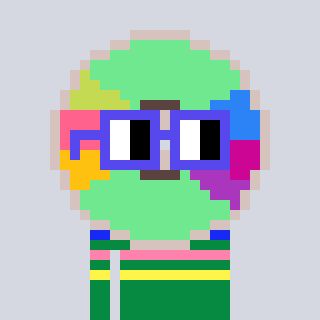
a pixel art character with square blue glasses, a cd-shaped head and a green-colored body on a cool background